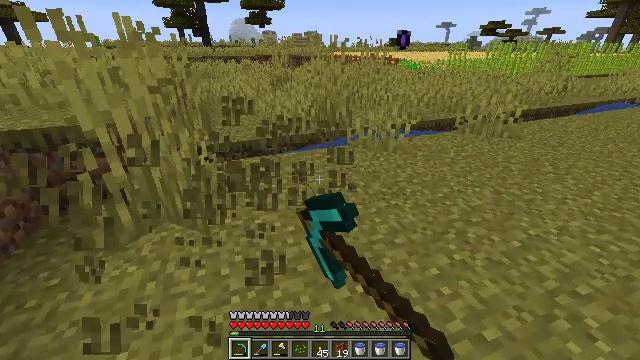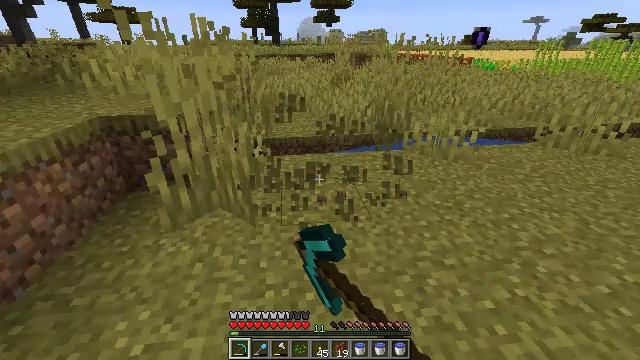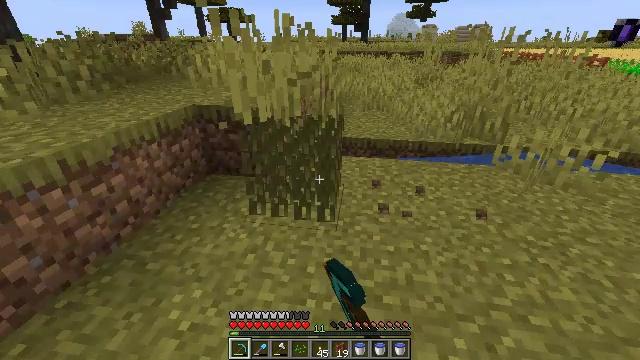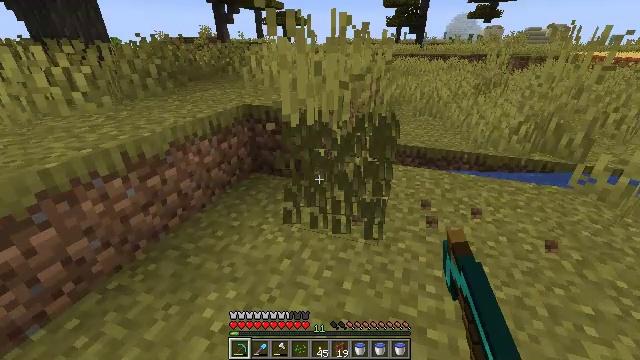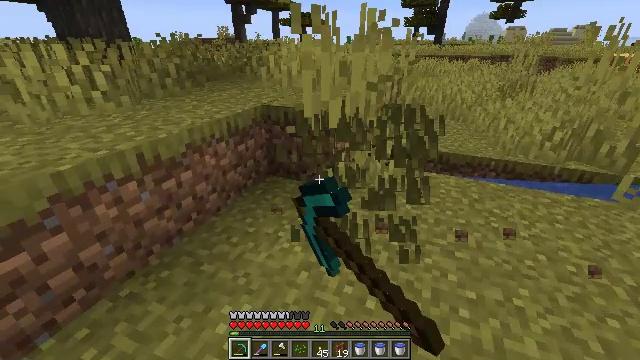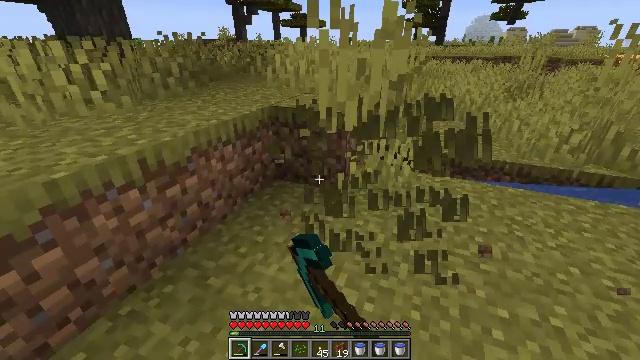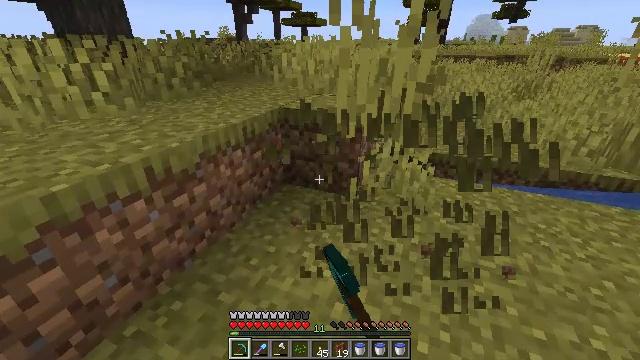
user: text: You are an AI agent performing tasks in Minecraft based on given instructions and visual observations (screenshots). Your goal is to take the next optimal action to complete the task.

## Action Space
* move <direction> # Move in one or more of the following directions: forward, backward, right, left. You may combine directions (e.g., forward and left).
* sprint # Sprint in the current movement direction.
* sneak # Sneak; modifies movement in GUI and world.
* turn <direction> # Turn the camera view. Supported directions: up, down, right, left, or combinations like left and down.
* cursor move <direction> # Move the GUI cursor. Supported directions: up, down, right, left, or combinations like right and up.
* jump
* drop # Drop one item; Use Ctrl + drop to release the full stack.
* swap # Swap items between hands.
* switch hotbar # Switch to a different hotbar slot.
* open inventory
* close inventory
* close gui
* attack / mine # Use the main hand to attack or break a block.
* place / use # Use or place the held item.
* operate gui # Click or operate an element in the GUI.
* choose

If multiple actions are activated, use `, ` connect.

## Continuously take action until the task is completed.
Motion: motion action
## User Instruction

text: Remove the tall grass to clear the area.
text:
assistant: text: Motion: move forward and move left, turn left, attack / mine
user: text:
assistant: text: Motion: move forward and move left, turn left, attack / mine
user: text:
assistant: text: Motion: move forward and move left, turn left, attack / mine
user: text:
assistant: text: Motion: move forward and move left, turn left, attack / mine
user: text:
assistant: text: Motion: move forward and move left, attack / mine
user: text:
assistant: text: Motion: move forward and move left, attack / mine
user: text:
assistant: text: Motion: move left, attack / mine